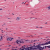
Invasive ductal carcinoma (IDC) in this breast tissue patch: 1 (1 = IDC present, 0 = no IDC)